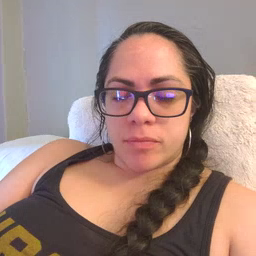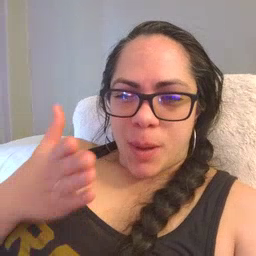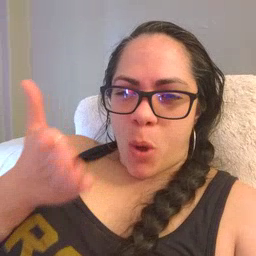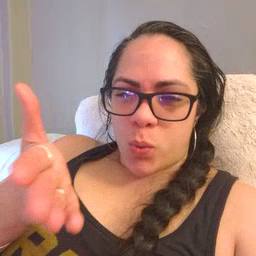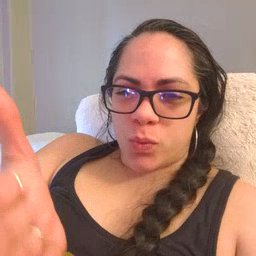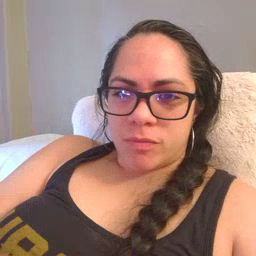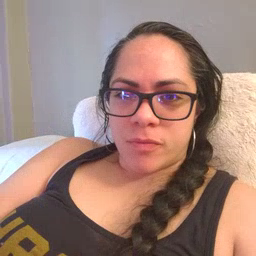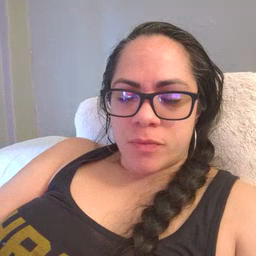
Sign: boat